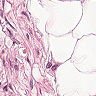
Metastatic tissue present: no